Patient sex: F
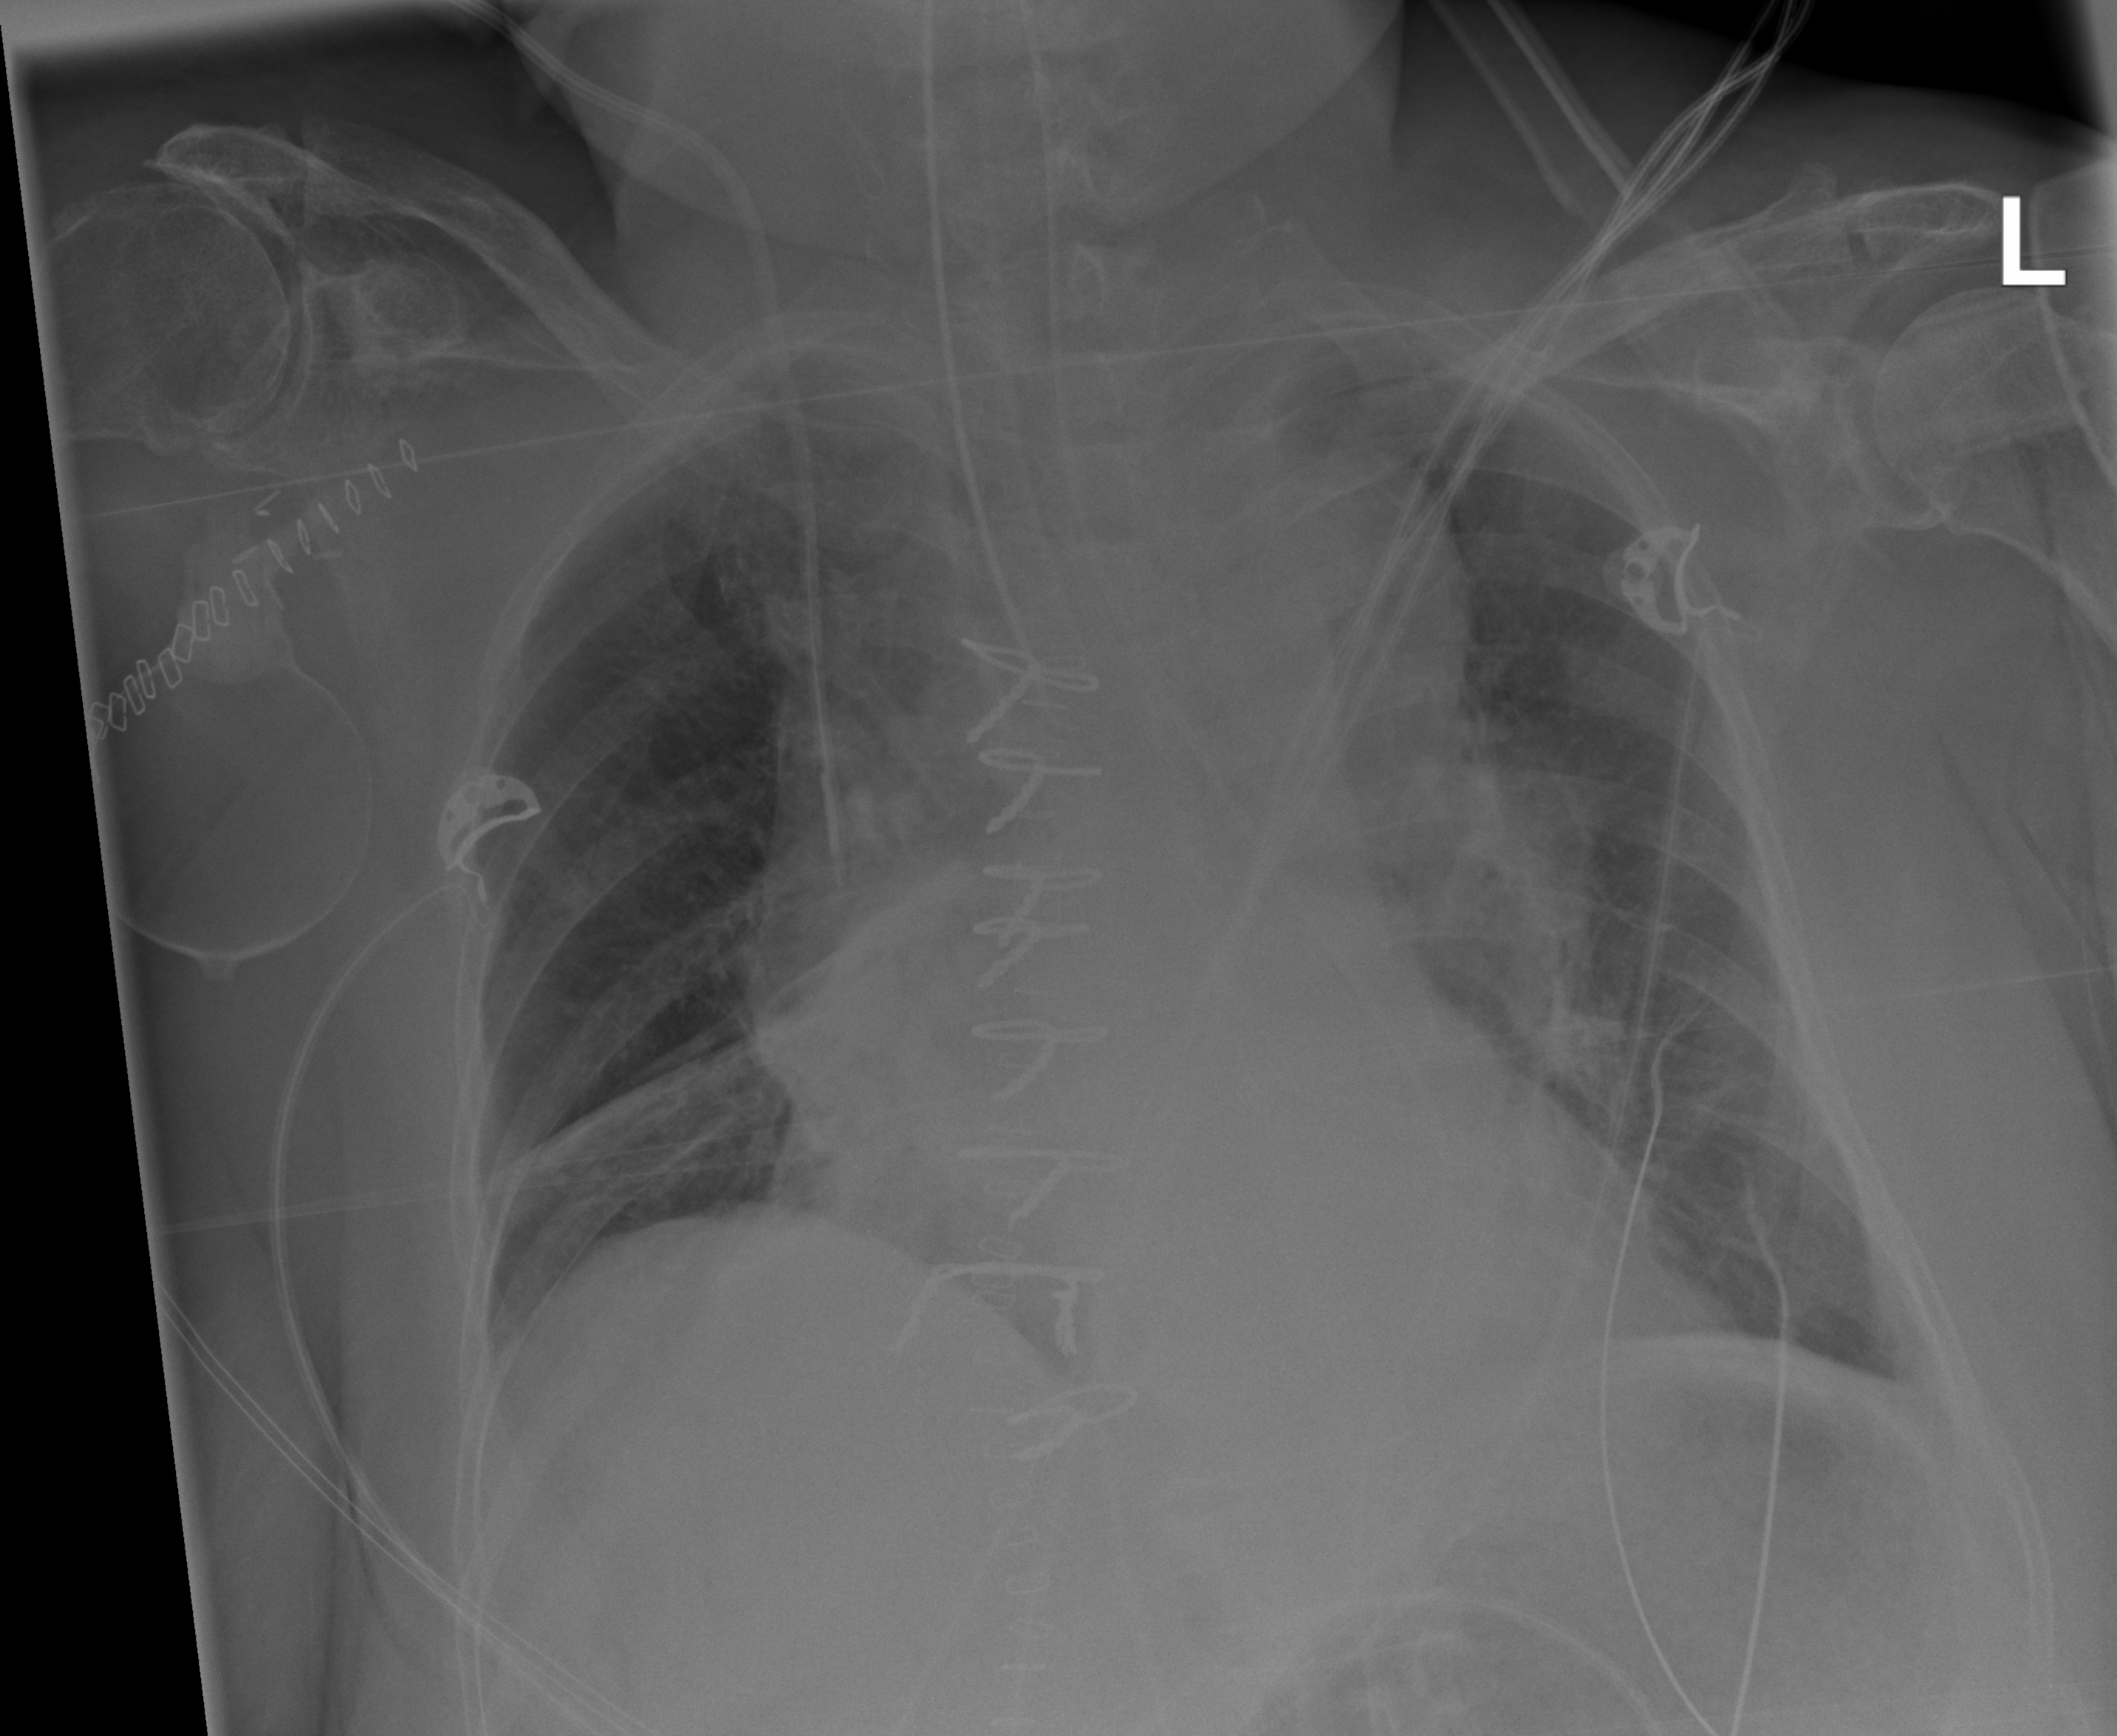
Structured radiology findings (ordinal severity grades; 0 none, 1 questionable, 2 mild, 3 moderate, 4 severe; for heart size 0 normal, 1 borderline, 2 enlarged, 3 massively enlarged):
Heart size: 2
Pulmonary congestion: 0
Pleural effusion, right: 0
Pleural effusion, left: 2
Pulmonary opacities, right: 2
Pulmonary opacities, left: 2
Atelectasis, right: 2
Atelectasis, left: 2